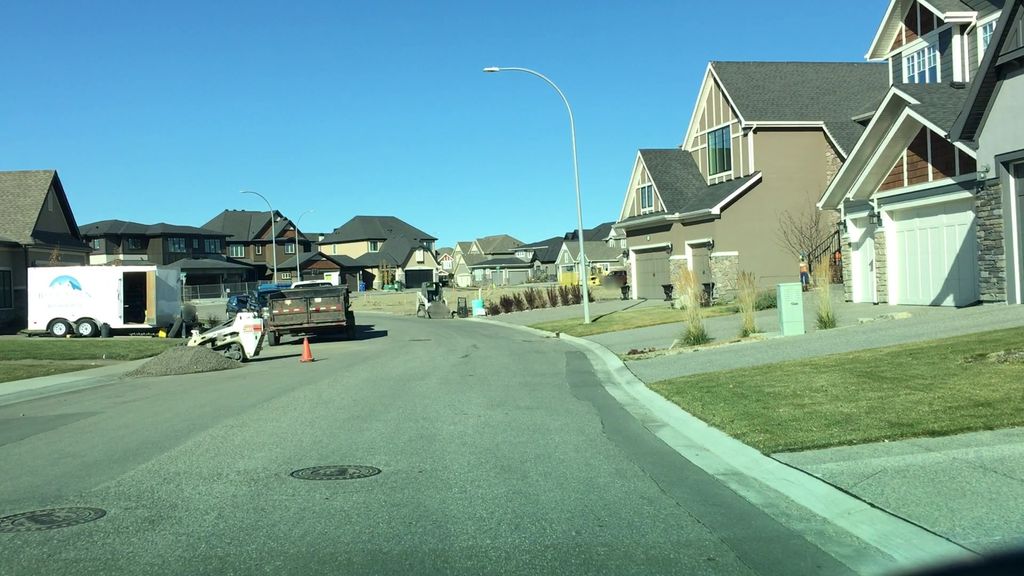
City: calgary